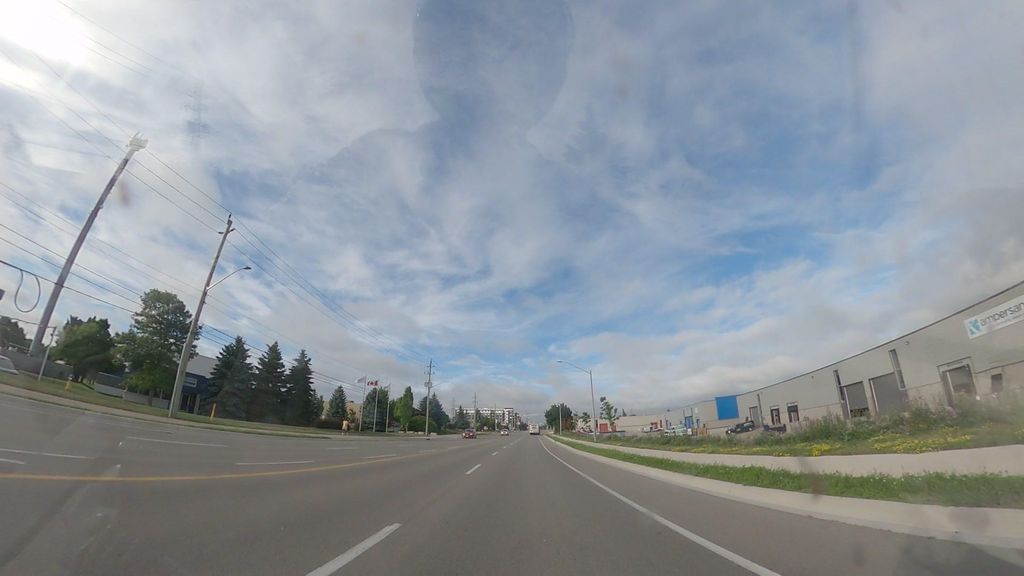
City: kitchener-waterloo